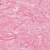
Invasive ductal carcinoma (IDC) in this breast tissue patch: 0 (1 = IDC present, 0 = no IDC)